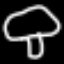
Label: mushroom